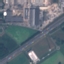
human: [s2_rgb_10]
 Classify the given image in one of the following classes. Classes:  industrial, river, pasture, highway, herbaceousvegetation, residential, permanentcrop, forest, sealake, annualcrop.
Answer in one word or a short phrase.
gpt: Highway